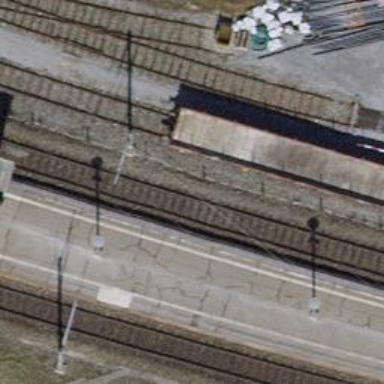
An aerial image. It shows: Railway yard with one track.